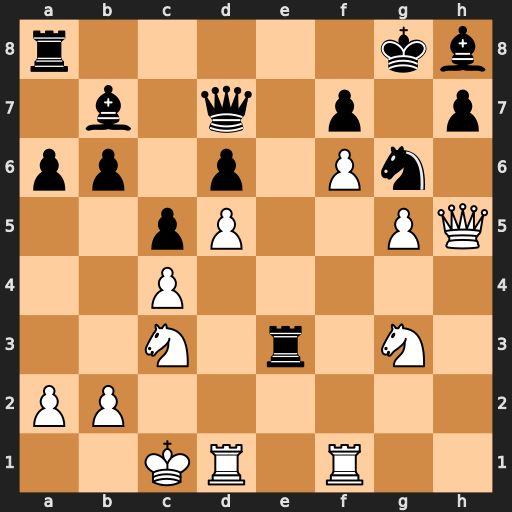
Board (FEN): r5kb/1b1q1p1p/pp1p1Pn1/2pP2PQ/2P5/2N1r1N1/PP6/2KR1R2
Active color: w
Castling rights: -
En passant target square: -
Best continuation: Nf5 Qxf5 Rxf5